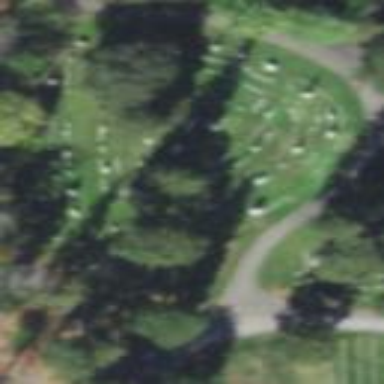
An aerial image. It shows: Historic memorial located in graveyard.